Aerial crown-view tile of a tropical tree (Barro Colorado Island, Panama), acquired 20250818:
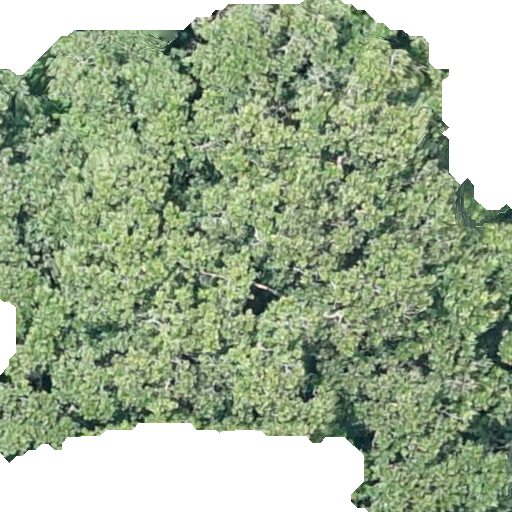
Species: Anacardium excelsum
GBIF accepted scientific name: Anacardium excelsum
Crown area: 352.081 m²